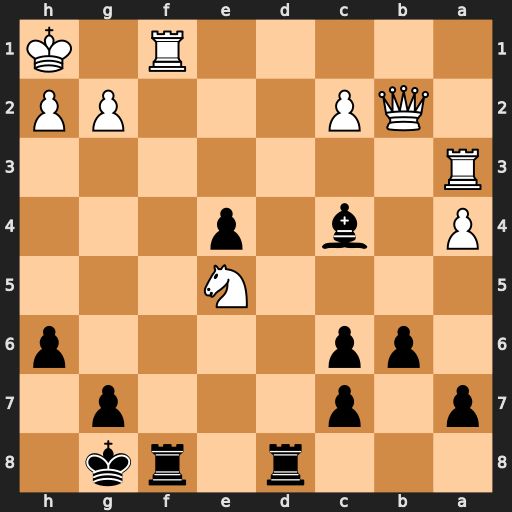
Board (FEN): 3r1rk1/p1p3p1/1pp4p/4N3/P1b1p3/R7/1QP3PP/5R1K
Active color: b
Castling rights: -
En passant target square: -
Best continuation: Rxf1#